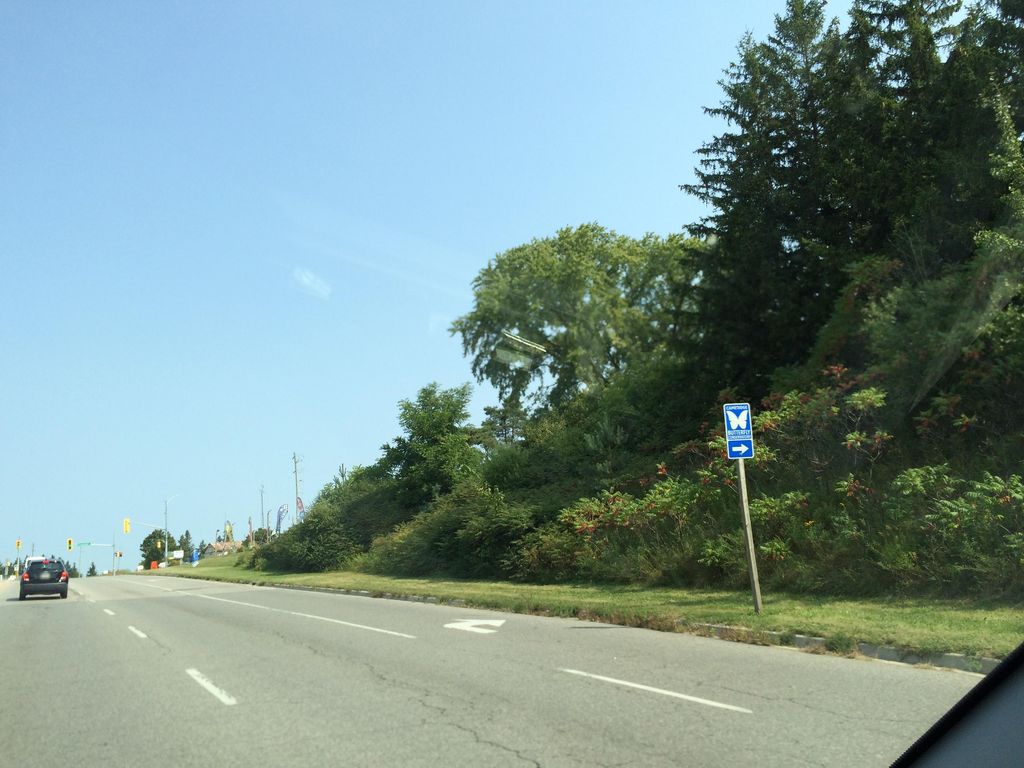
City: kitchener-waterloo